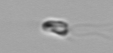
Label: flagellate